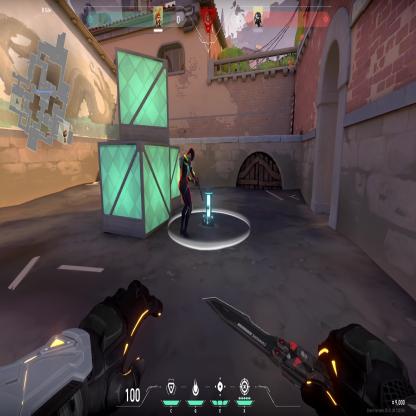
Label: enemy ; planted spike